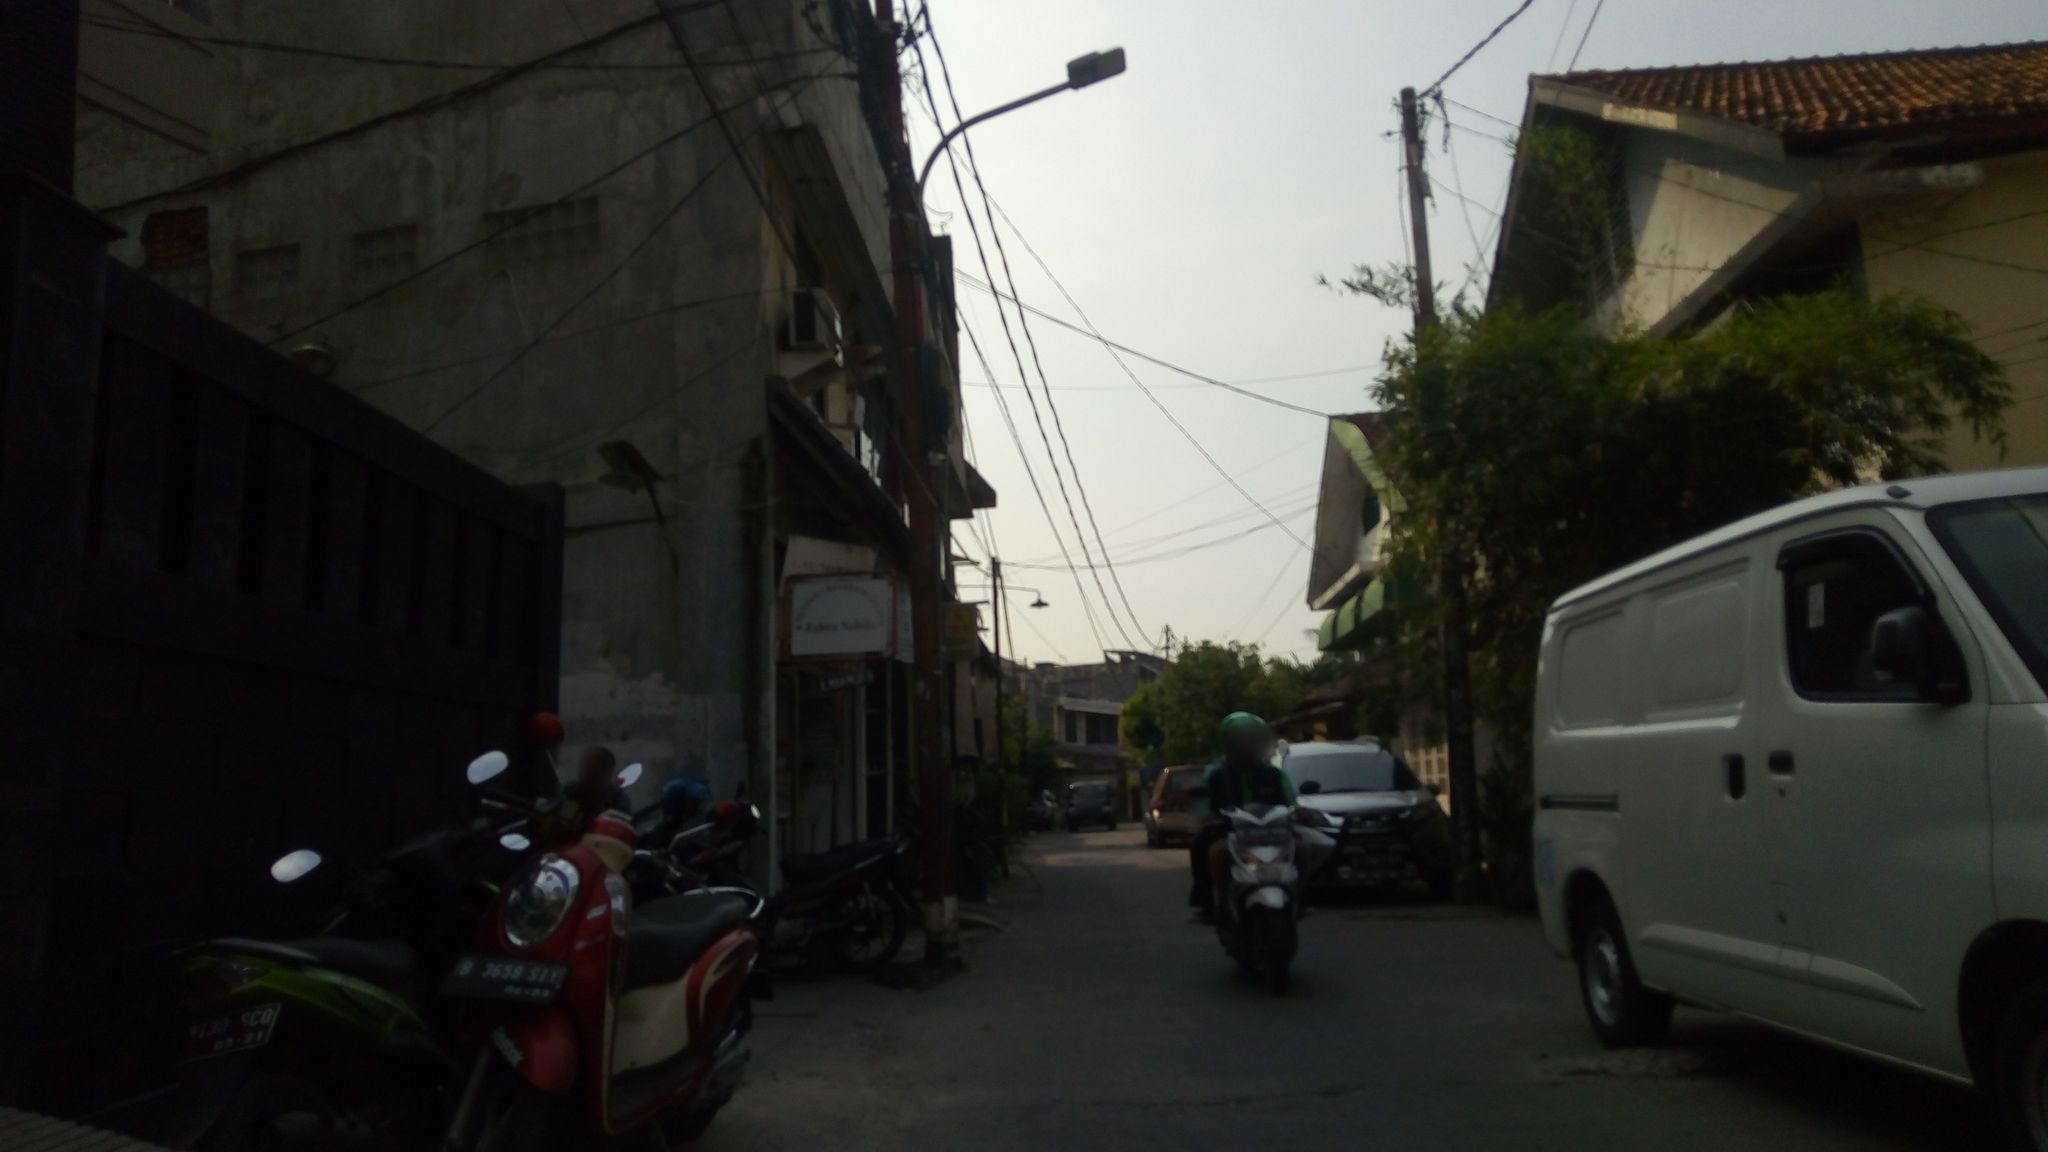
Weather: clear
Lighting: day
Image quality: good
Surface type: driving surface
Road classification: residential
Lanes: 1
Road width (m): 6
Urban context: urban centre
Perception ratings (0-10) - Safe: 5.69, Lively: 3.21, Beautiful: 4.94, Boring: 7.02, Depressing: 5.59, Wealthy: 3.95